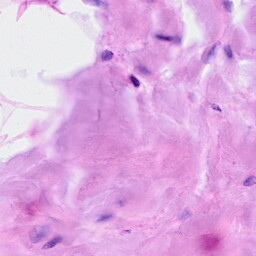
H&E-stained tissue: Breast